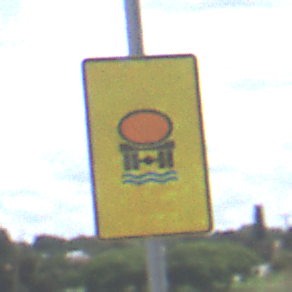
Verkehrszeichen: FahrzeugeMitWassergefaehrdenderLadungOhnePfeilsymbol
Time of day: Midday
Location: Outdoor (Nature)
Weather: PartlyCloudy
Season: NotSpecified
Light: Natural